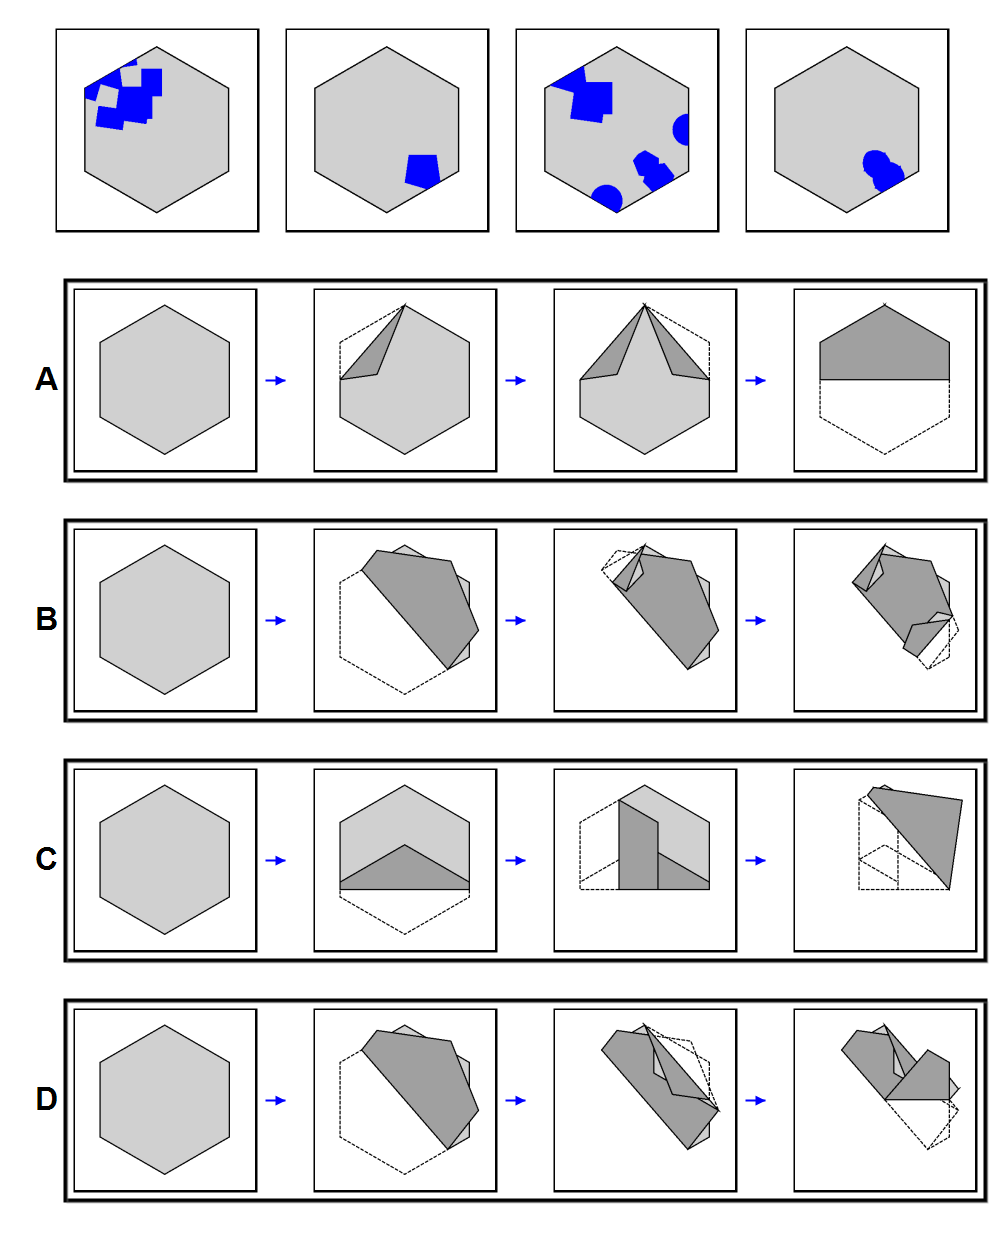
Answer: B